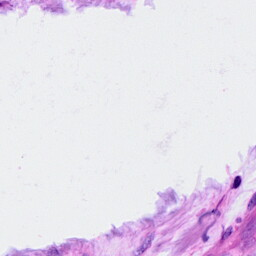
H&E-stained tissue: Breast